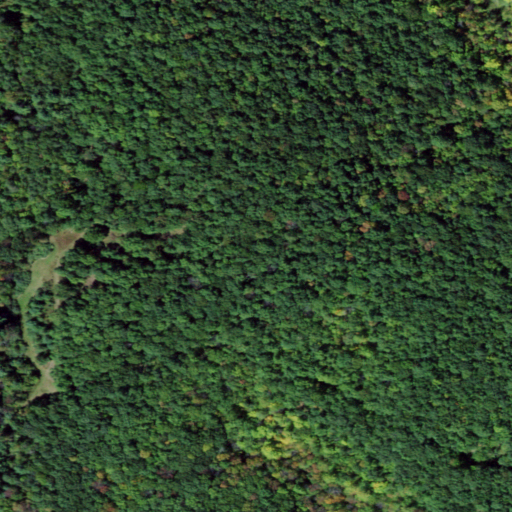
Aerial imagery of mountain in New York named Steege Hill containing deciduous forest and mixed forest